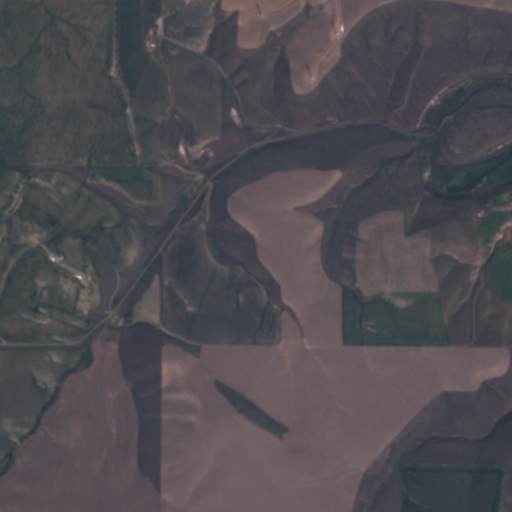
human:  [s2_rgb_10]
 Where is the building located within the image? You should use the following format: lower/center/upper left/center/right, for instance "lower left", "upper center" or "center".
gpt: The building is located in the upper left of the image.
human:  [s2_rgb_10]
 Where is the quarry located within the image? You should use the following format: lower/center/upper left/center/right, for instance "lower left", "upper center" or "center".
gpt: There is no quarry in the image.